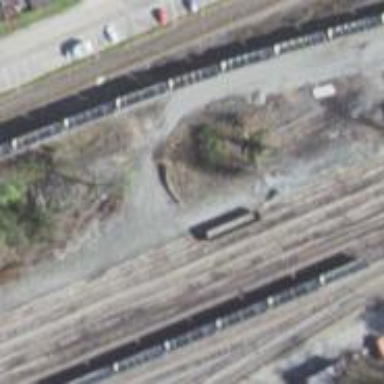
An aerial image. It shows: Railway yard used for manifest purposes.